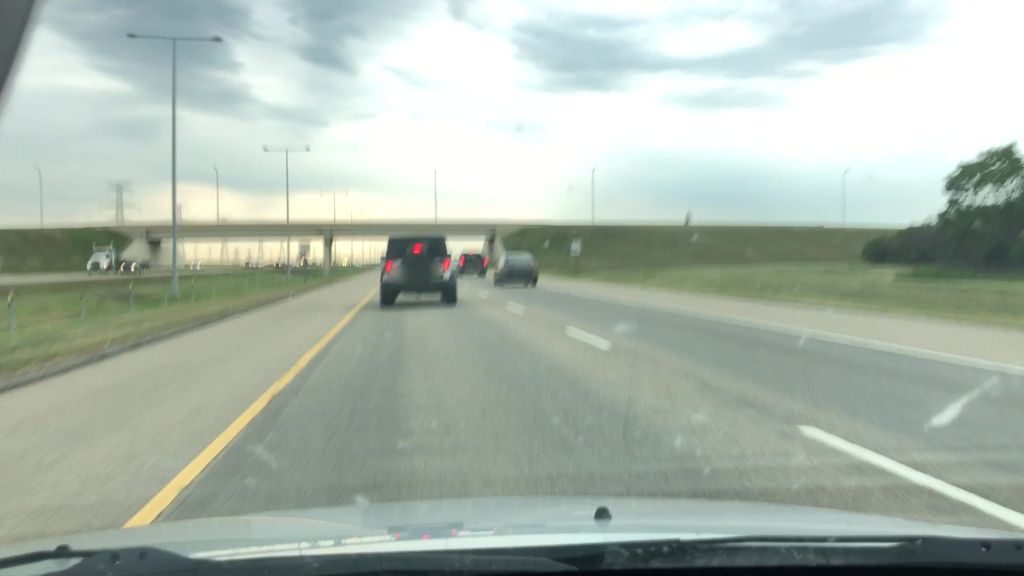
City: edmonton